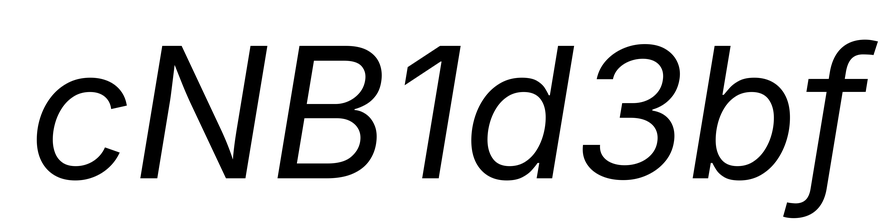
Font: Inter-Italic_Italic